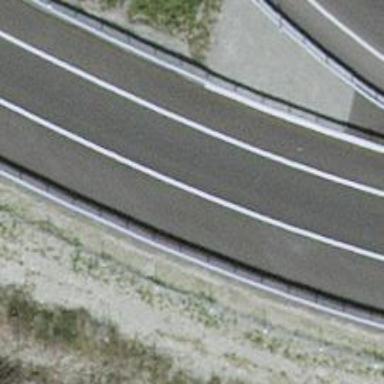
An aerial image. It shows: Asphalt motorway link.